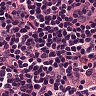
Metastatic tissue present: no